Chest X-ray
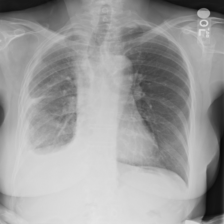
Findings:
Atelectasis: negative
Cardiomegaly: negative
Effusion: negative
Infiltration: negative
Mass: negative
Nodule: negative
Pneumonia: negative
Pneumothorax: negative
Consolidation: negative
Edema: negative
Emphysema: negative
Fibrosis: negative
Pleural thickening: positive
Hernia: negative